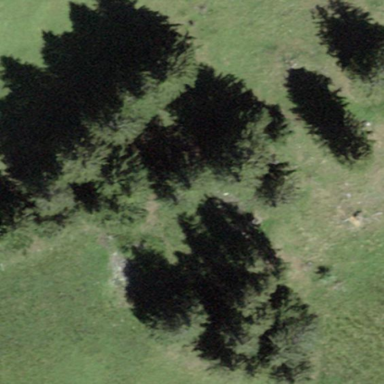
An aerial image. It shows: Beautiful woodland area.